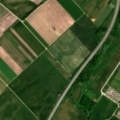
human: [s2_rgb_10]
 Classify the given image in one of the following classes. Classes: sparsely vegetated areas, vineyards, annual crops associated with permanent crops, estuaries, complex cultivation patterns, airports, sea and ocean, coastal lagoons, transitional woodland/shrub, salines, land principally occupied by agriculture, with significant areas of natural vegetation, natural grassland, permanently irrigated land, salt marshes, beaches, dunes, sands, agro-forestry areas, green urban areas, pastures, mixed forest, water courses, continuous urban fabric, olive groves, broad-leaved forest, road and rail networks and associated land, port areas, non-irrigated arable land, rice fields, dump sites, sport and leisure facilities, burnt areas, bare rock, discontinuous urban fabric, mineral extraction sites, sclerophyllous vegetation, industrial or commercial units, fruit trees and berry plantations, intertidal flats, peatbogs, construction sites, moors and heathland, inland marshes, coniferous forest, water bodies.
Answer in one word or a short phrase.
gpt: sport and leisure facilities, non-irrigated arable land, vineyards, pastures, land principally occupied by agriculture, with significant areas of natural vegetation, broad-leaved forest